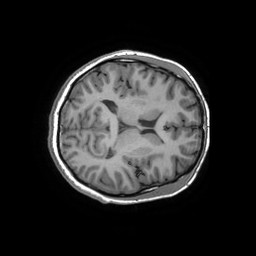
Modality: T1w
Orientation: axial
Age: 26
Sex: female
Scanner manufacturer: ge
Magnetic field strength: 3 T
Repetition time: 0.00598 s
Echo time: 0.001972 s